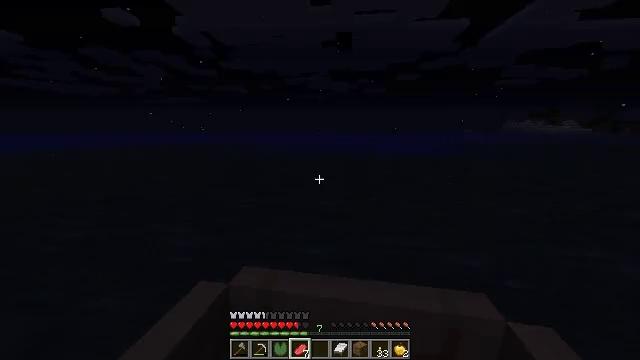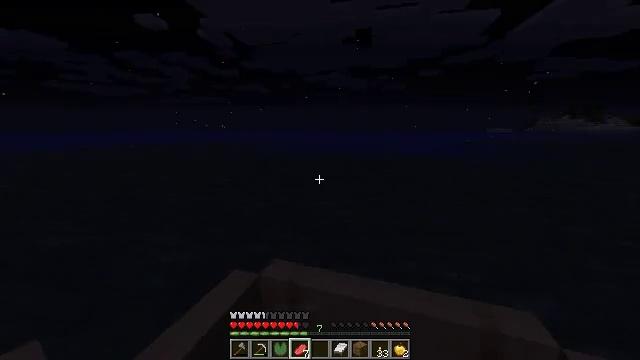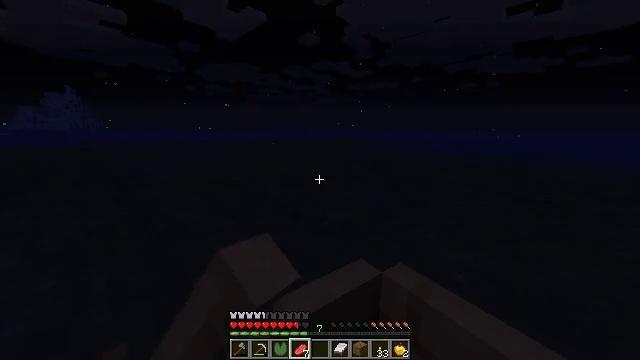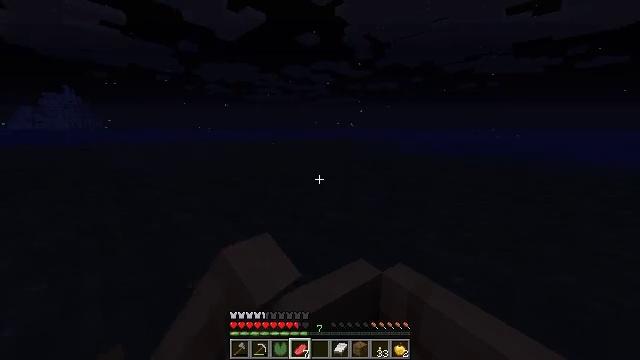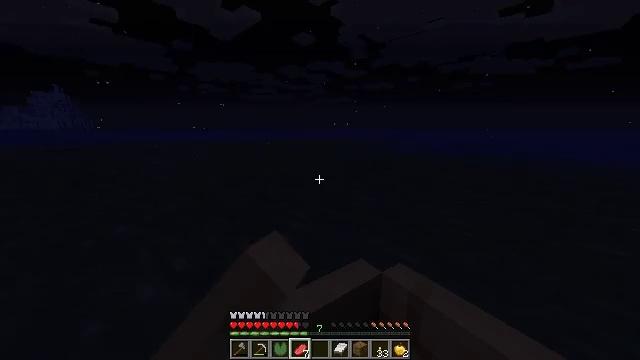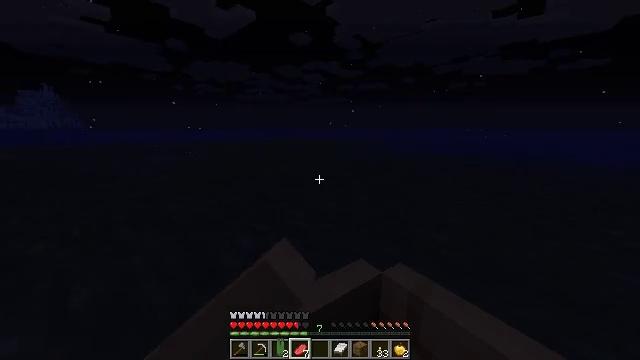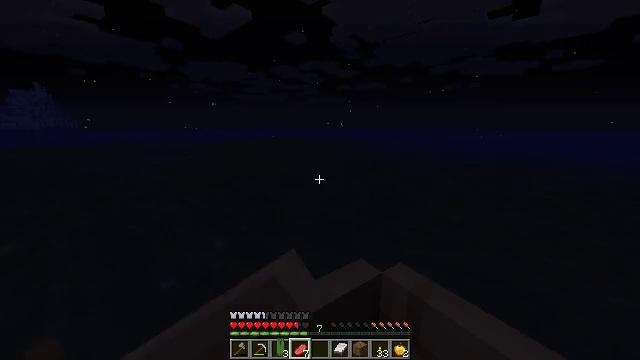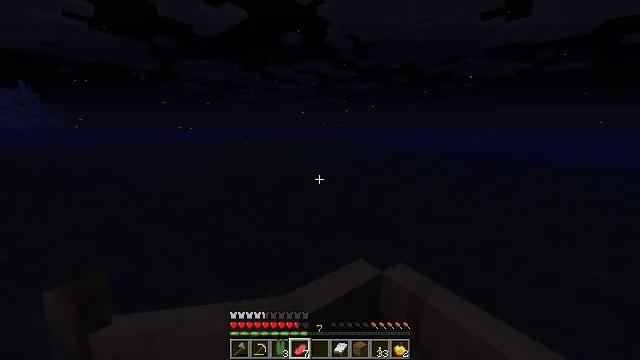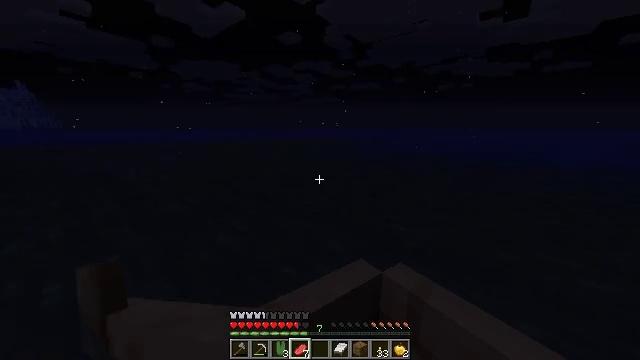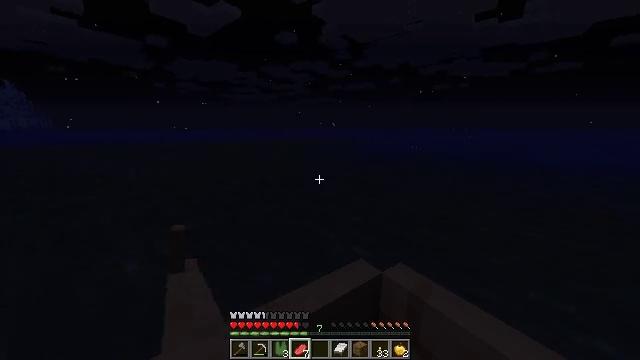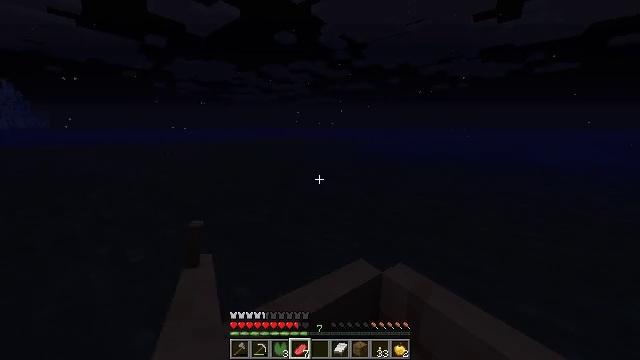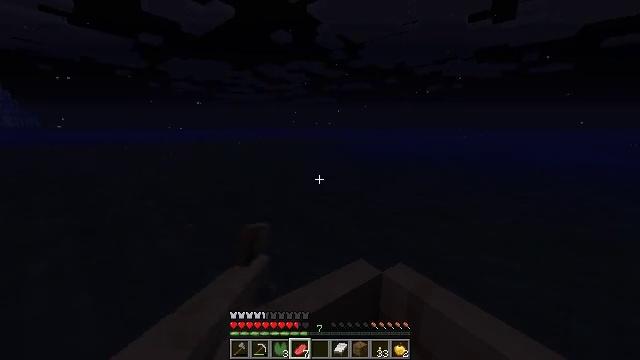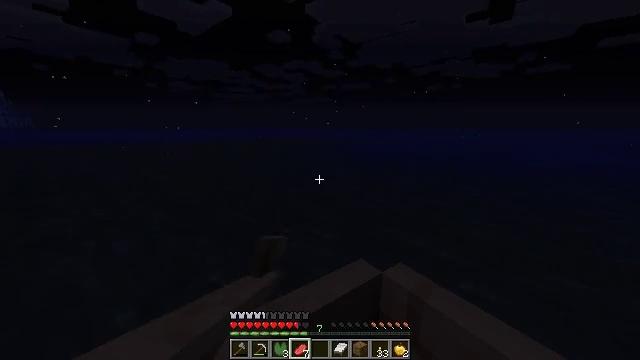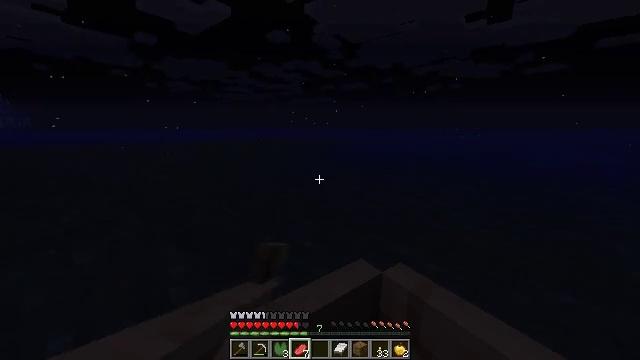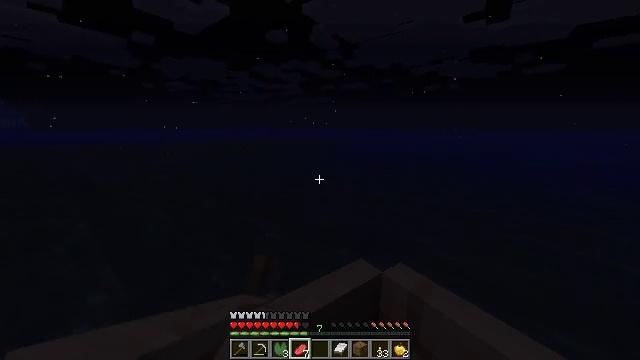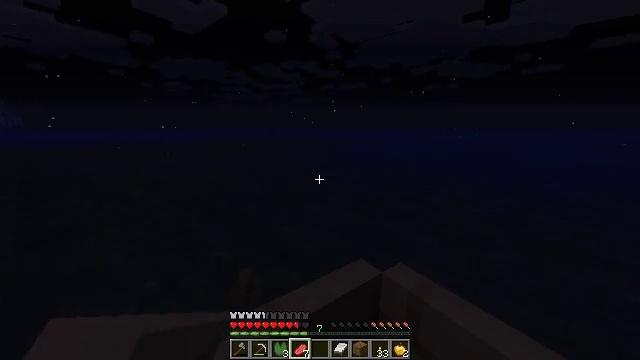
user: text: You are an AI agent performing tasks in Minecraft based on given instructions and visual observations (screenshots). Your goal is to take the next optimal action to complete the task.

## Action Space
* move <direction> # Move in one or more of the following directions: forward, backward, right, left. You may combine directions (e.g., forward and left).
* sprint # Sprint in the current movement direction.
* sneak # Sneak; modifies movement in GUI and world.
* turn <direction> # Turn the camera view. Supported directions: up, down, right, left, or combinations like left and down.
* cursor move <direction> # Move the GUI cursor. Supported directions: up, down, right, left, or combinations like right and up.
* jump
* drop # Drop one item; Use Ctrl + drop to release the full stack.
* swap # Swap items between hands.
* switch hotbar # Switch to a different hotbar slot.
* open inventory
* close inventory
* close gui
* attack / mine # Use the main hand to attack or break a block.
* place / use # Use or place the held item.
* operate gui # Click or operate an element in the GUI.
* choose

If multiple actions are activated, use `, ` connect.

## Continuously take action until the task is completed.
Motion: motion action
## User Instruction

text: Gather materials by mining mossy stone bricks.
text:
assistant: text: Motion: move forward and move left, sprint, use / place
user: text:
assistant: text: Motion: move forward and move left, sprint, turn left, use / place
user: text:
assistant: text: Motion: move forward, sprint, use / place
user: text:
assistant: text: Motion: move forward, sprint, use / place
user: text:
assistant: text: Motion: move forward, sprint
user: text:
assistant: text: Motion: move forward, sprint, use / place
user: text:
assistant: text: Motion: move forward, sprint, use / place
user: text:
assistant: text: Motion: move forward, sprint, use / place
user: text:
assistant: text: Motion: move forward, sprint, use / place
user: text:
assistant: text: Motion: move forward, sprint
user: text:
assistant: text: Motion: move forward, sprint
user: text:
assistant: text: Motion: move forward, sprint
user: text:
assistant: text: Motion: move forward, sprint
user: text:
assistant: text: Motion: move forward and move left
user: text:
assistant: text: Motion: move forward and move left
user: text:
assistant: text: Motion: move forward and move left
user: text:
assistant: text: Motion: move forward and move left
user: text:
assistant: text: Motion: move forward and move left, turn left
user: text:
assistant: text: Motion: move forward, sprint, turn left
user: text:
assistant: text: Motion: move forward, sprint
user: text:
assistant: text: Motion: move forward, sprint
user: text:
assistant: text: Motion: move forward, sprint
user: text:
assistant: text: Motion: move forward, sprint
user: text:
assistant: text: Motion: move forward, sprint
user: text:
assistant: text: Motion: move forward and move left, sprint
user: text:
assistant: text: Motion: move forward and move left, sprint
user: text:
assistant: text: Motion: move forward and move left, sprint
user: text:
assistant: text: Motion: move forward and move left, sprint
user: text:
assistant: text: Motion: move forward, sprint
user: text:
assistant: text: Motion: move forward, sprint